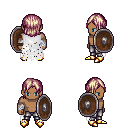
a pixel art fantasy rpg character, male body template, human, dark skin, white tattered cape, metal pants, white blonde long bangs hairstyle, white cloth bandages, gold boots, shield, four views (front, back, left, right), 2x2 character sprite sheet, small pixel art, hard edges, no anti-aliasing